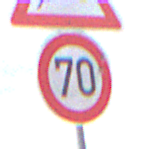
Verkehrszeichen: Geschwindigkeit70
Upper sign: WildwechselLinks
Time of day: Midday
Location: Outdoor (Suburban)
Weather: Overcast
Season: NotSpecified
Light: Natural